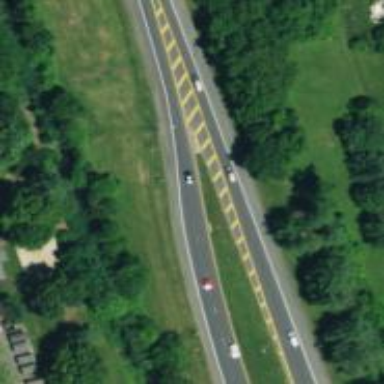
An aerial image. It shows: Asphalt trunk highway classified as expressway.